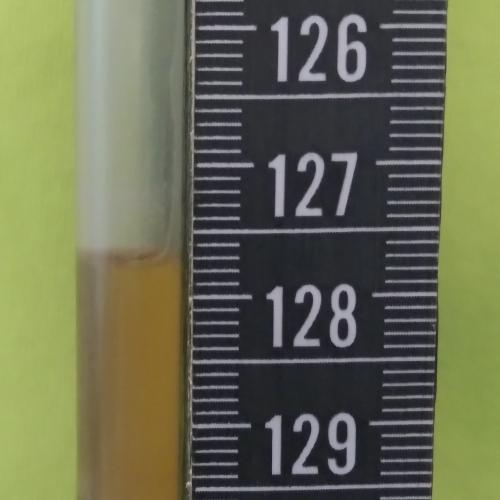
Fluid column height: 127.7 cm